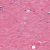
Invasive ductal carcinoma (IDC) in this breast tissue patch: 0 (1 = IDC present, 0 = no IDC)